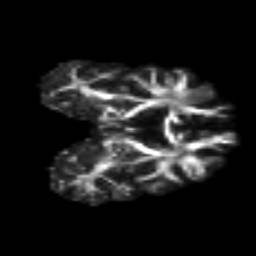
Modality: FA
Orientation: coronal
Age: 41
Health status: ill
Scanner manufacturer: philips
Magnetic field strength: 3 T
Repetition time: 9 s
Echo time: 0.127 s